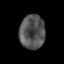
Tissue: prostate
Cell type: T cells
Senescence score: 0.2825
Nuclear area (px): 841
Mean DAPI intensity: 84.059